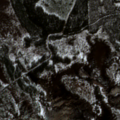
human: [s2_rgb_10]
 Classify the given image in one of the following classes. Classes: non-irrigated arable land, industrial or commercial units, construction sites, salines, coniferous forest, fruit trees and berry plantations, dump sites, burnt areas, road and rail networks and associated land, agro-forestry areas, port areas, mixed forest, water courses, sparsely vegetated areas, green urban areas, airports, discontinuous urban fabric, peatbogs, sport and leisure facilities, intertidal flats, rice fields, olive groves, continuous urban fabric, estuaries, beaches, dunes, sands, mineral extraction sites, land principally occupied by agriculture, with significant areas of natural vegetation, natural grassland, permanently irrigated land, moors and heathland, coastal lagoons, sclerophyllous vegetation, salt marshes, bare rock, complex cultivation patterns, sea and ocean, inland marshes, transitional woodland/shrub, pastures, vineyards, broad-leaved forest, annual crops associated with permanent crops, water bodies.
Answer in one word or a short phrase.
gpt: coniferous forest, transitional woodland/shrub, peatbogs